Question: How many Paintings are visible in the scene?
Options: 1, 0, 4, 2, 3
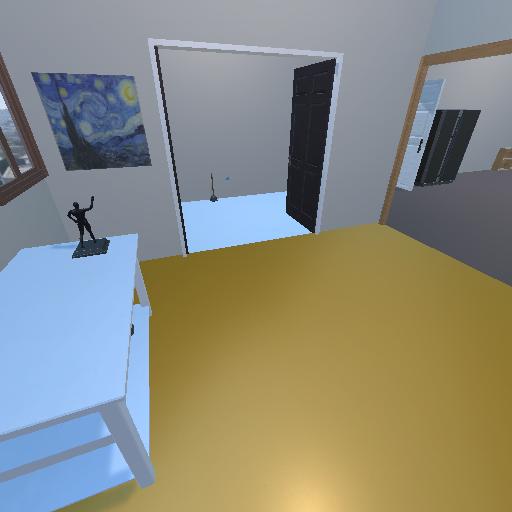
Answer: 1